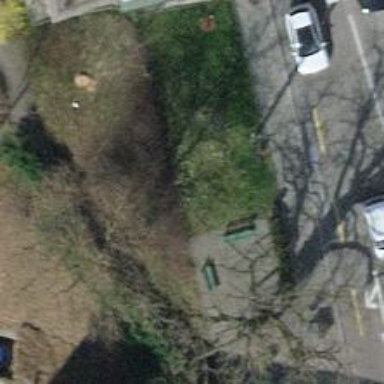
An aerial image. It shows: Bench for seating.